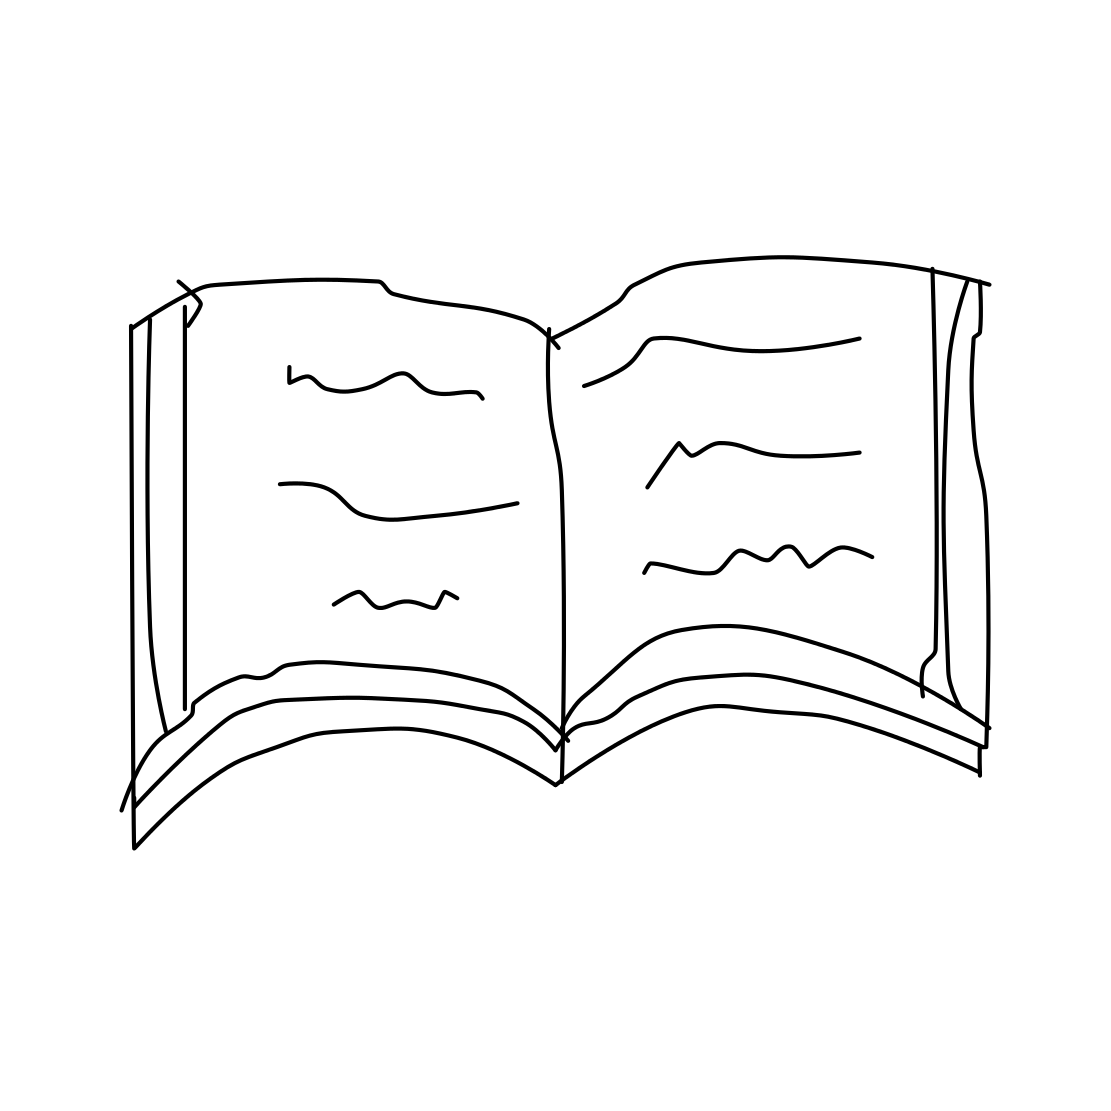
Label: book